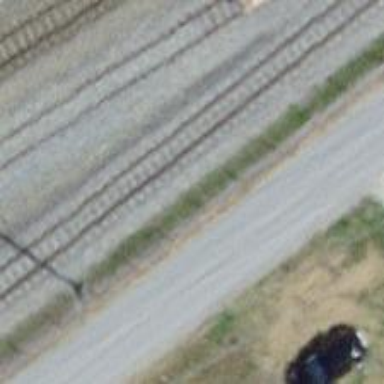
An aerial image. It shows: Yard with electrified contact lines.